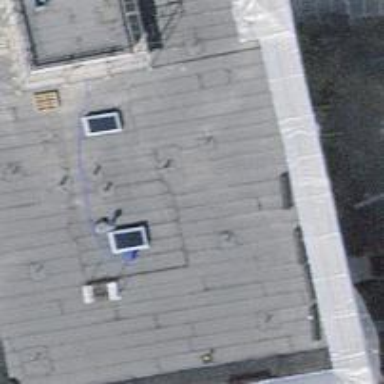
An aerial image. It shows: Hospital building with flat roof.